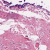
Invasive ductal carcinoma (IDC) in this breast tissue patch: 0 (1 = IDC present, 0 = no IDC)